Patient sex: M
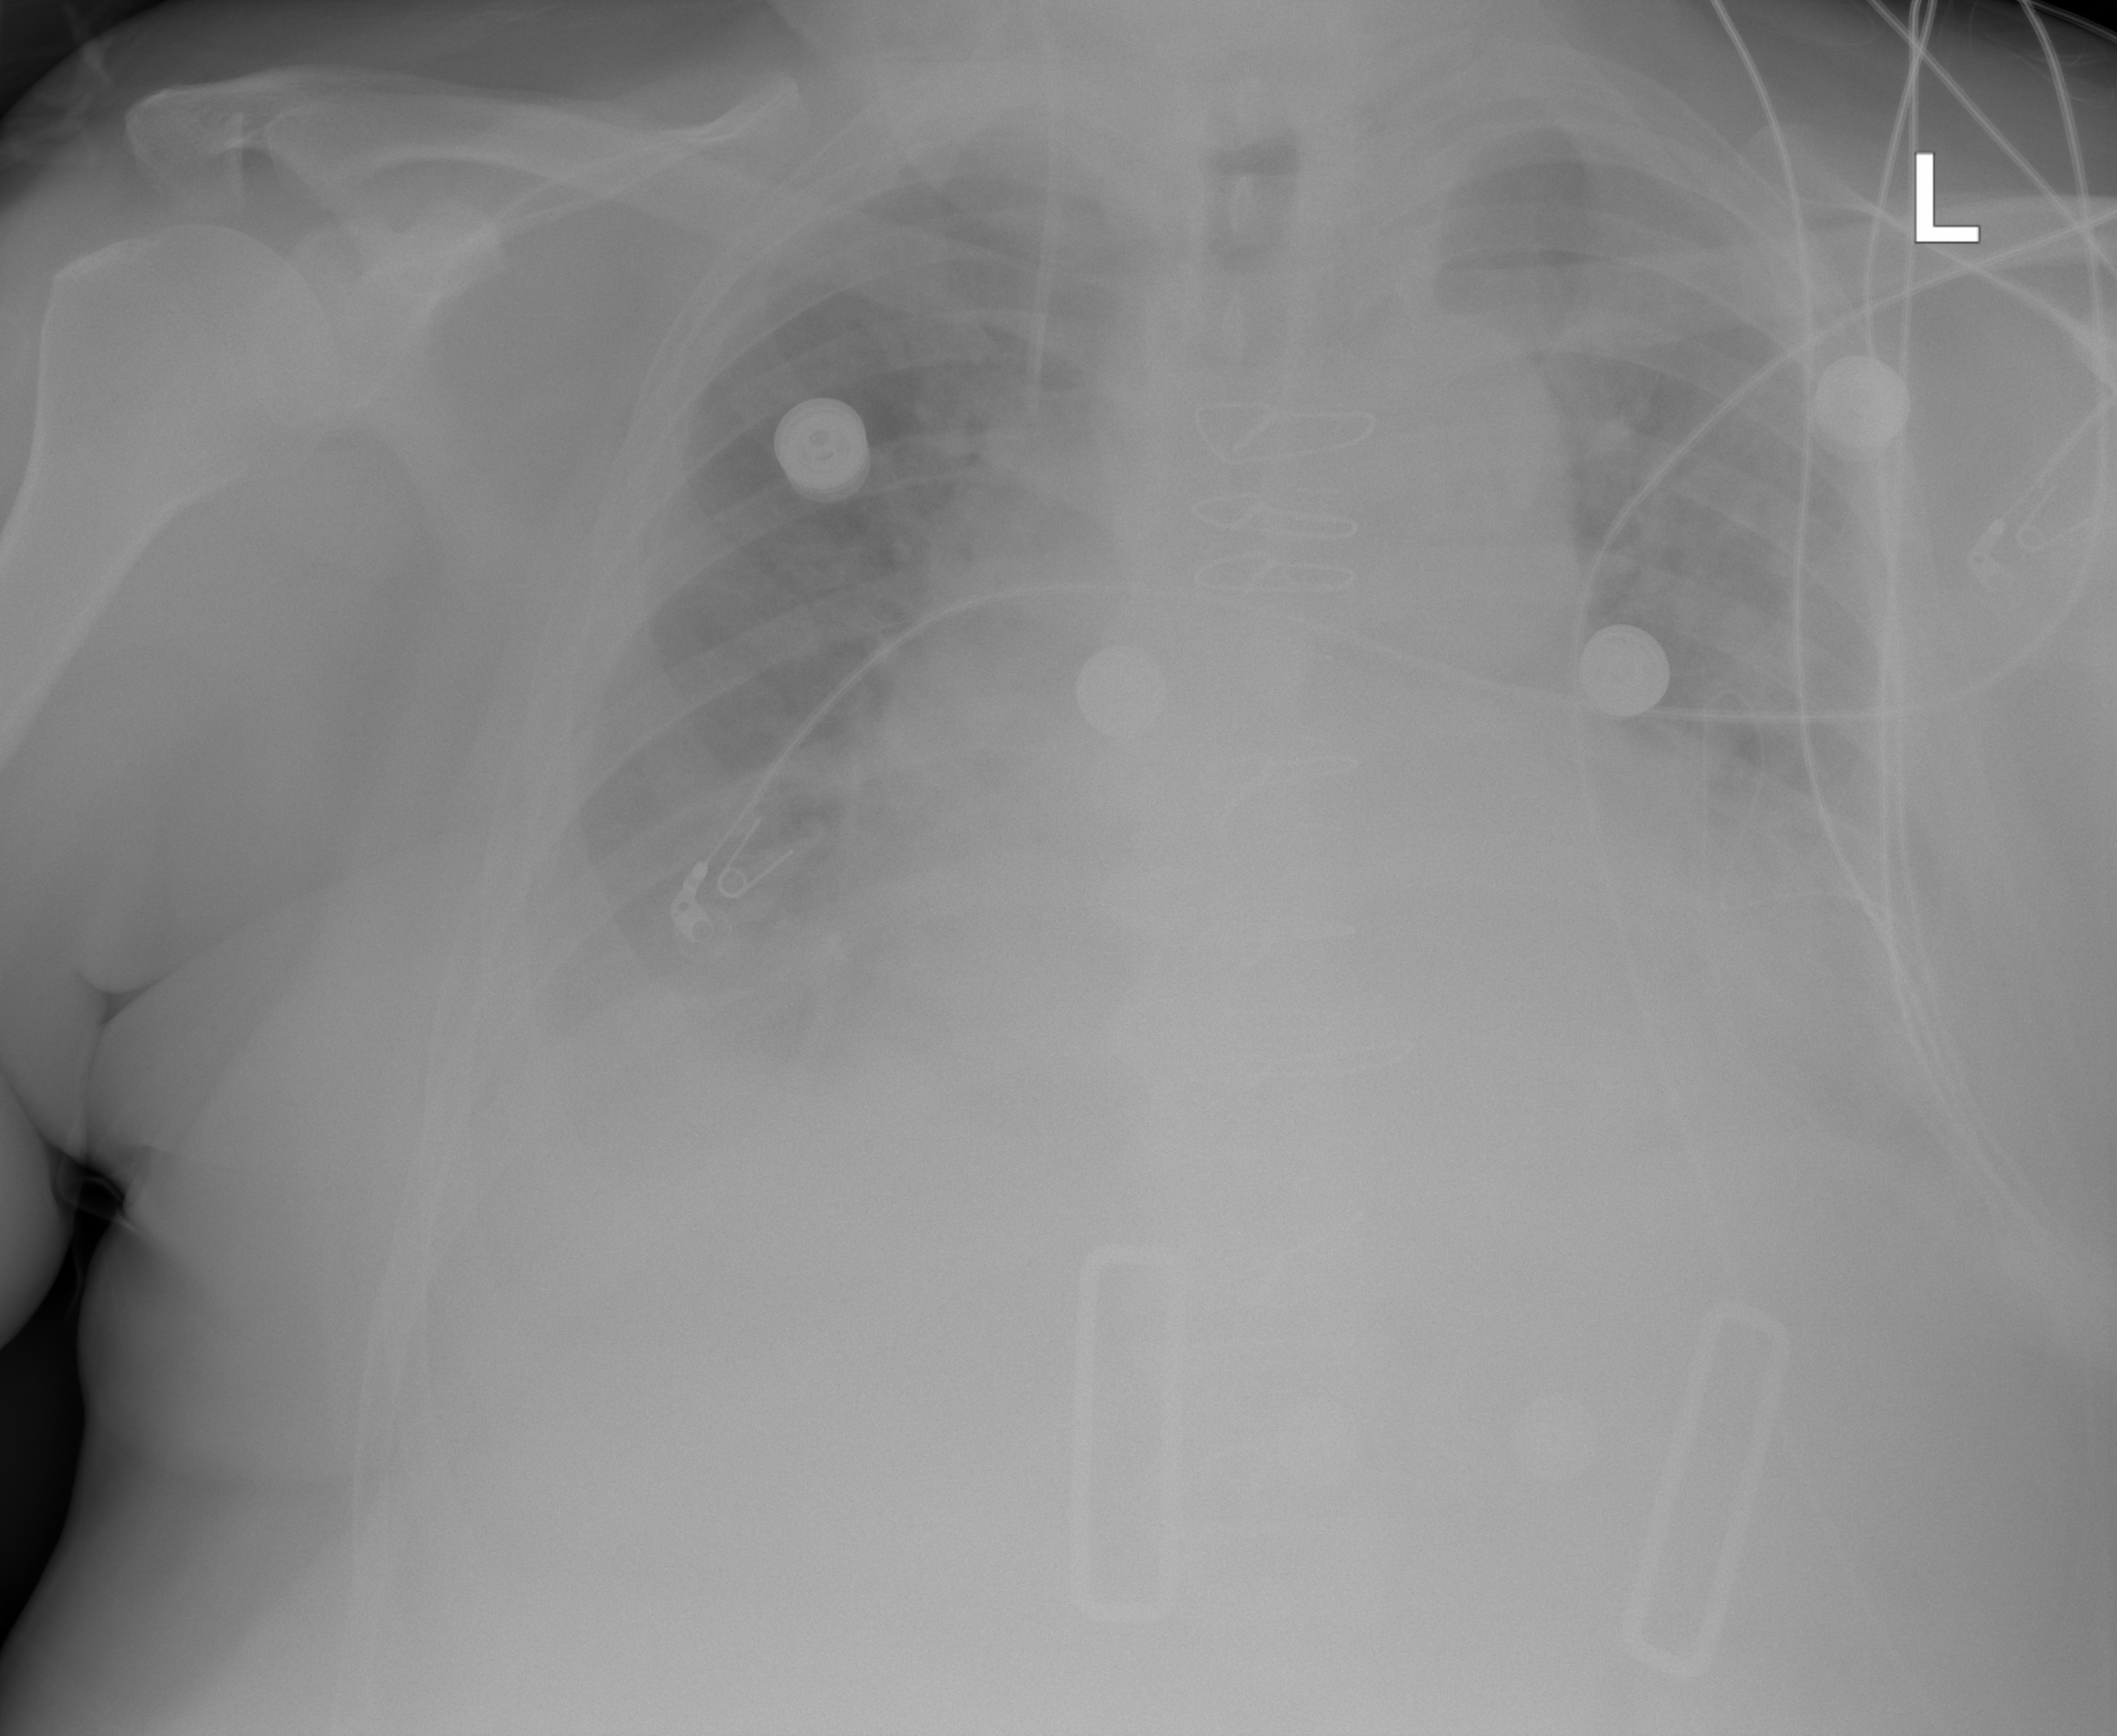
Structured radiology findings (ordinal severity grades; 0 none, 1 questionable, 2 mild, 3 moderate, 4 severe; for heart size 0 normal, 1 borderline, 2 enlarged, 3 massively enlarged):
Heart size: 2
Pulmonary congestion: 3
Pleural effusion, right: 3
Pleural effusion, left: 3
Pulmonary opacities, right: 2
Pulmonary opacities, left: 2
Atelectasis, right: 2
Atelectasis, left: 2